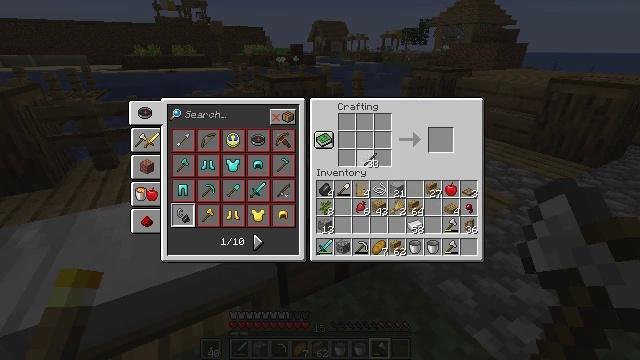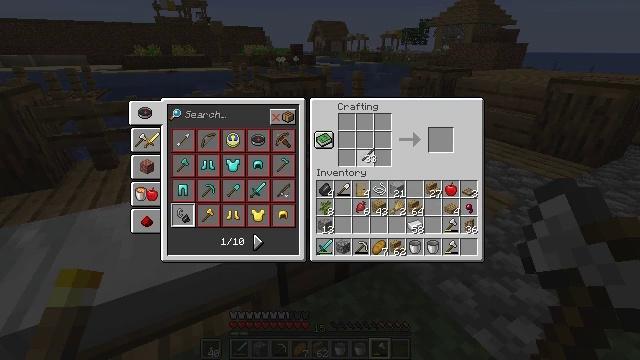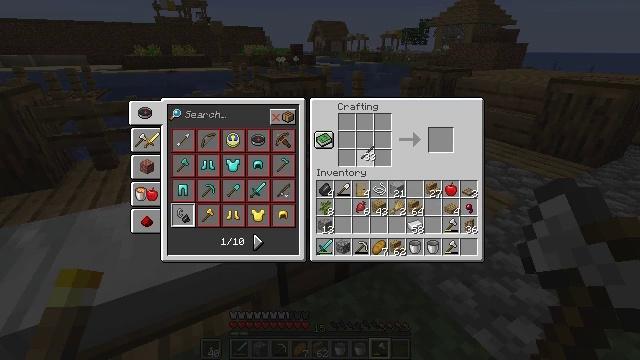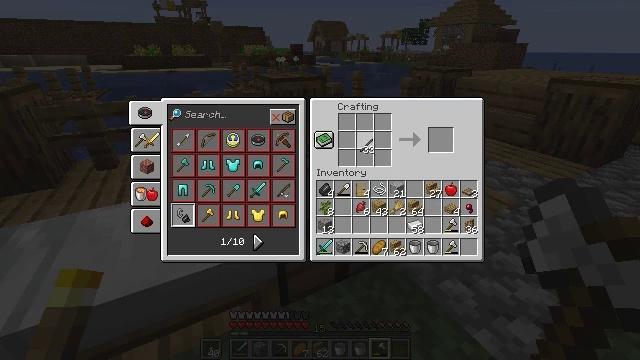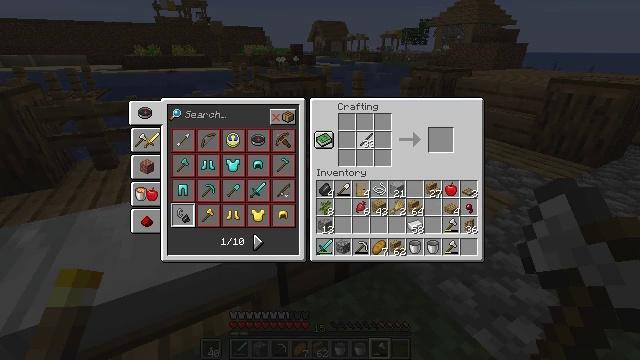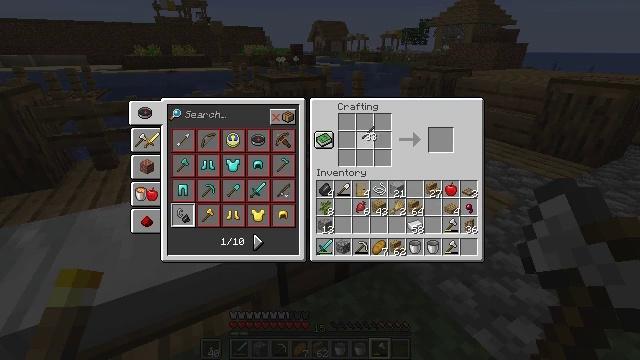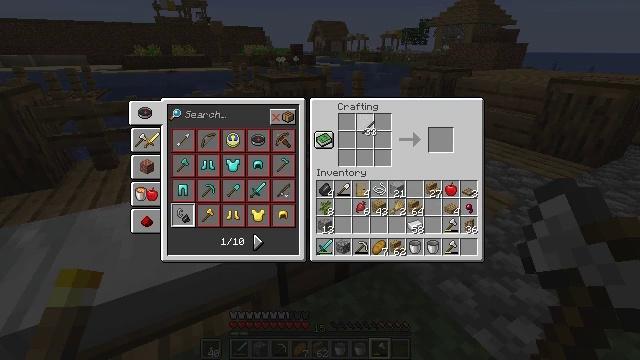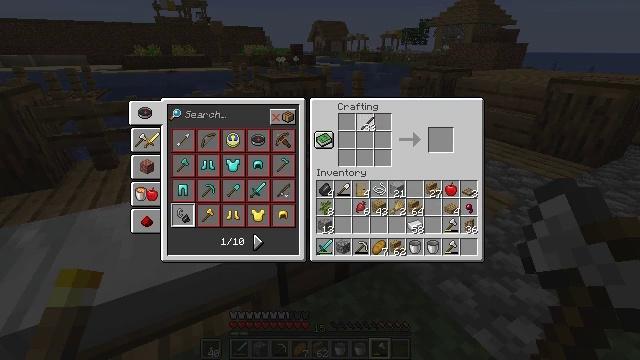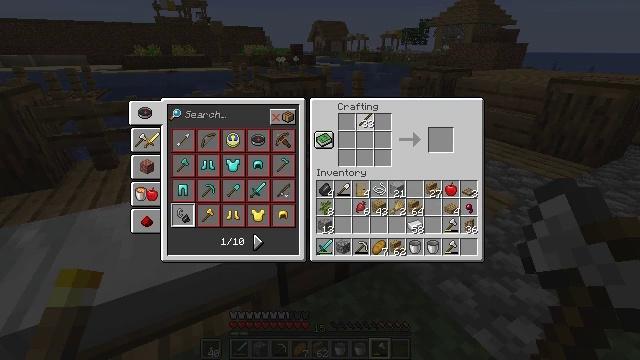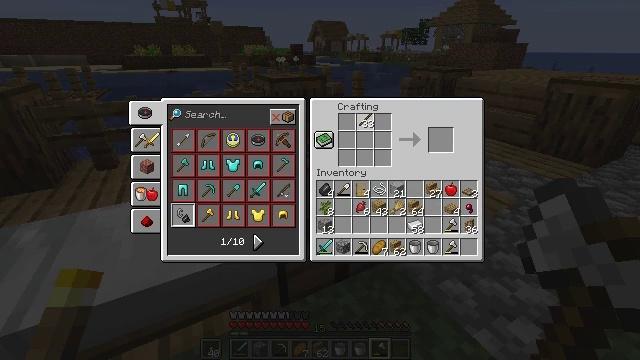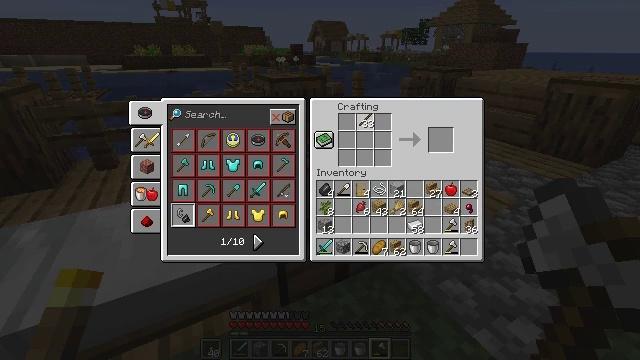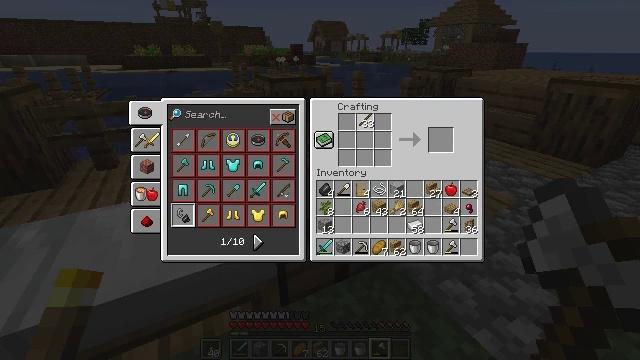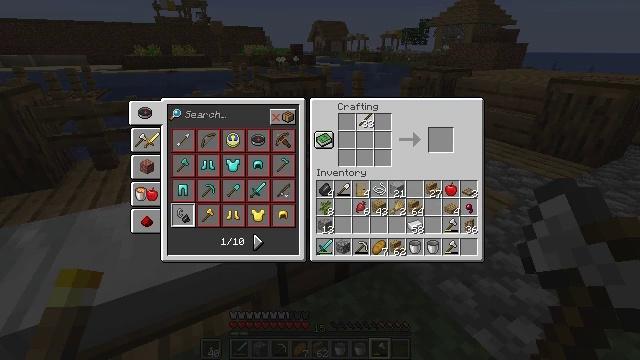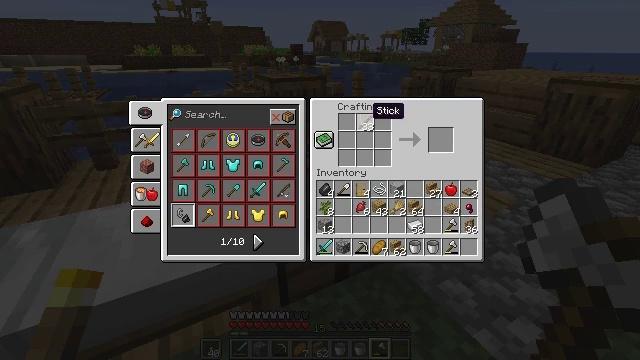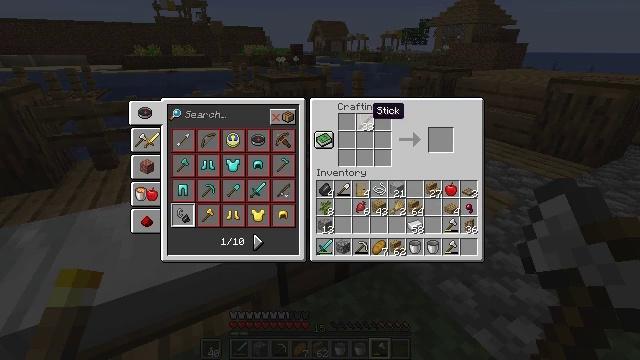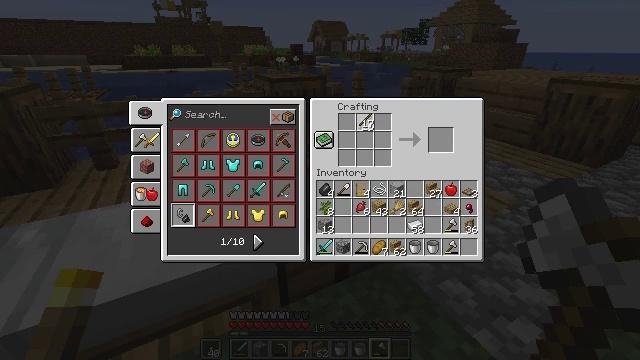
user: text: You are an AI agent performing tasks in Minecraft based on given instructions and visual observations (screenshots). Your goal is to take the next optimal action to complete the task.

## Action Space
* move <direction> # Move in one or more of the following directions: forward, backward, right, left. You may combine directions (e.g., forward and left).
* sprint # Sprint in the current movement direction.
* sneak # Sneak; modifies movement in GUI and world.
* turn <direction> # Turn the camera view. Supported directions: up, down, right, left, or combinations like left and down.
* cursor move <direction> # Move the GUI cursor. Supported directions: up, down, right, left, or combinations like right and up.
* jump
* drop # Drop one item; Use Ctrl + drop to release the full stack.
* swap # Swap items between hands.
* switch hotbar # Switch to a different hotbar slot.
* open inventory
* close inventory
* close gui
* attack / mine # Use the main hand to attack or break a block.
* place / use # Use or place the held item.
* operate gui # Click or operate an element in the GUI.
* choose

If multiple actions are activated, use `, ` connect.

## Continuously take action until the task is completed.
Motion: motion action
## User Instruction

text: Craft an oak fence.
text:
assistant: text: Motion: no_op
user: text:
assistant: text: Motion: no_op
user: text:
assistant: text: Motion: cursor move up
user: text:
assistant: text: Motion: no_op
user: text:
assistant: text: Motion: no_op
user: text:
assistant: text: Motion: no_op
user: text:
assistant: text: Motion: no_op
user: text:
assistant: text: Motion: no_op
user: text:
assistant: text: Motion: no_op
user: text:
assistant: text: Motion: no_op
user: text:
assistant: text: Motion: operate gui
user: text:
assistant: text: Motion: operate gui
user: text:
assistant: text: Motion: no_op
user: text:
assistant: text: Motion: no_op
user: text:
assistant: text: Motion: choose
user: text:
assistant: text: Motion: choose
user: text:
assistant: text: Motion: choose
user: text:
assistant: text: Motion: no_op
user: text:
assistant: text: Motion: cursor move down
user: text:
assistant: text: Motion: cursor move down
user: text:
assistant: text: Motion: no_op
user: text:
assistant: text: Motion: no_op
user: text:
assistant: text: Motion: operate gui
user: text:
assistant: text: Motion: operate gui
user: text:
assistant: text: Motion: operate gui
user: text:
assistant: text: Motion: no_op
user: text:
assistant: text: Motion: no_op
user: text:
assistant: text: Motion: no_op
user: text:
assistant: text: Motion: no_op
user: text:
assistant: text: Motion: no_op